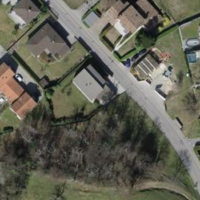
EUNIS habitat code: 54
Species observed at this site:
Aedes japonicus